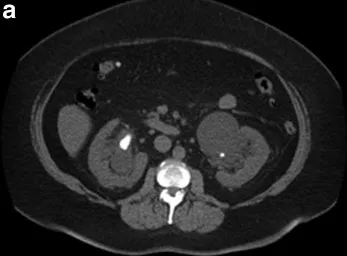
Preoperative axial and coronal stone protocol CT imaging. (a) Axial CT demonstrating presence of right staghorn calculus and left non-obstructing pelvic calculus.
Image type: radiology (ct)